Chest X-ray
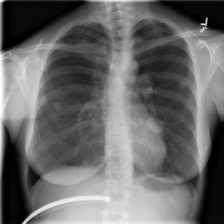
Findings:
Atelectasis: negative
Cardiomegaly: negative
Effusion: negative
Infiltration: negative
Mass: positive
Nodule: positive
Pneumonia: negative
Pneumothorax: negative
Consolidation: negative
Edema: negative
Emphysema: negative
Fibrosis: negative
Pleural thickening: negative
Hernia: negative